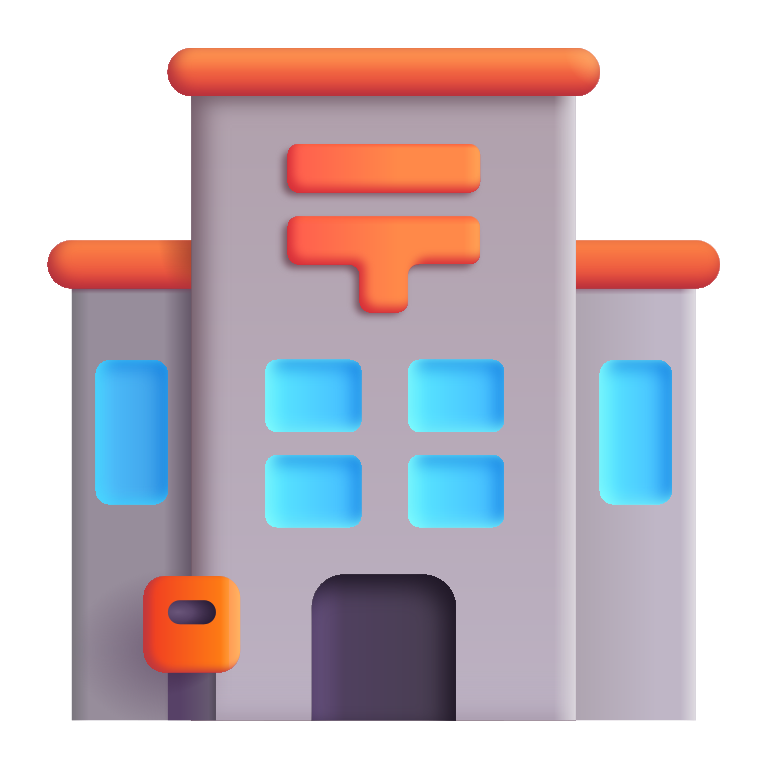
japanese post office color